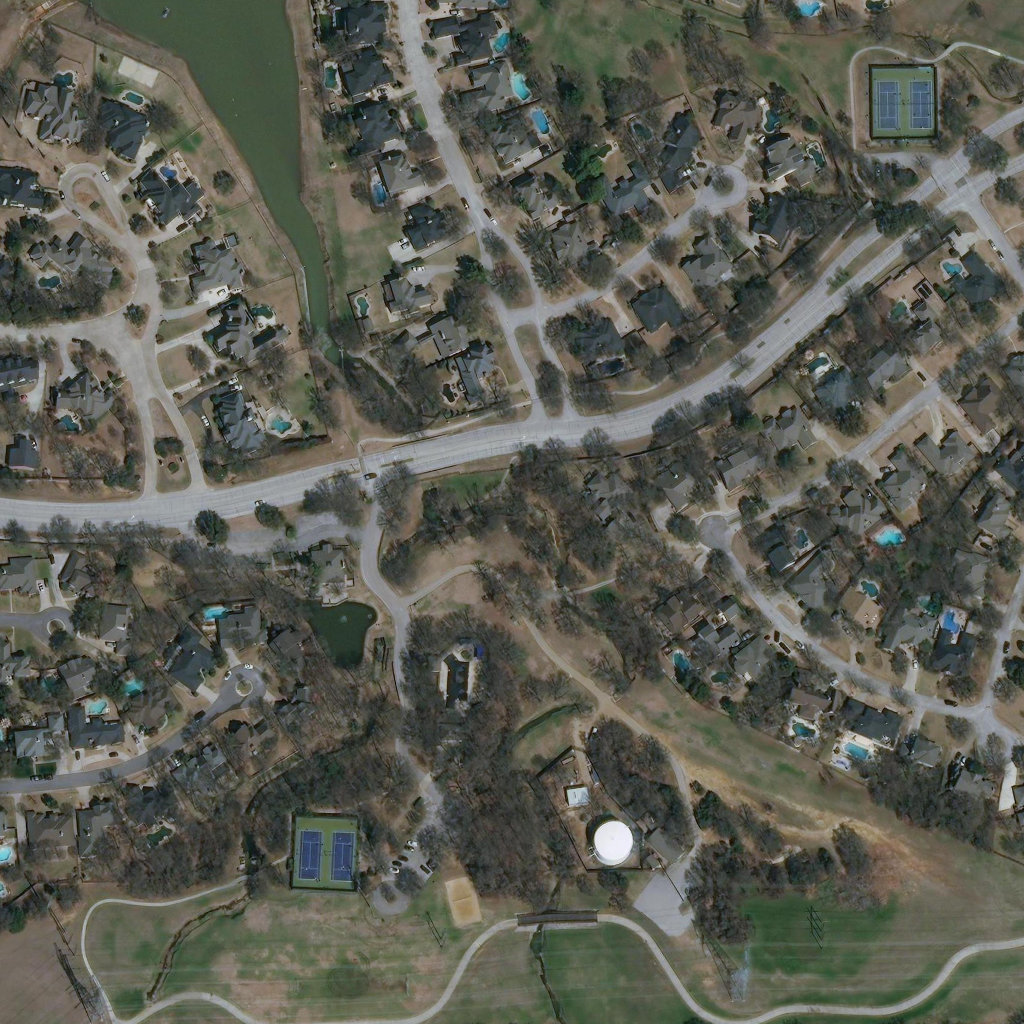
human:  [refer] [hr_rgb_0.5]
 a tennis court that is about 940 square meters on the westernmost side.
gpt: <box>[[29, 79, 34, 86, 0]]</box>